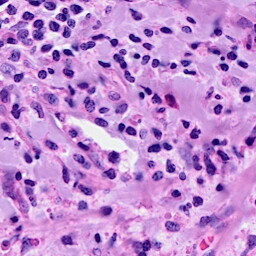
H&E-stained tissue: Breast